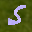
Label: 5